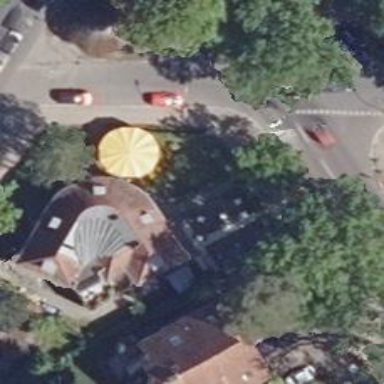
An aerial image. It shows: Kiosk.